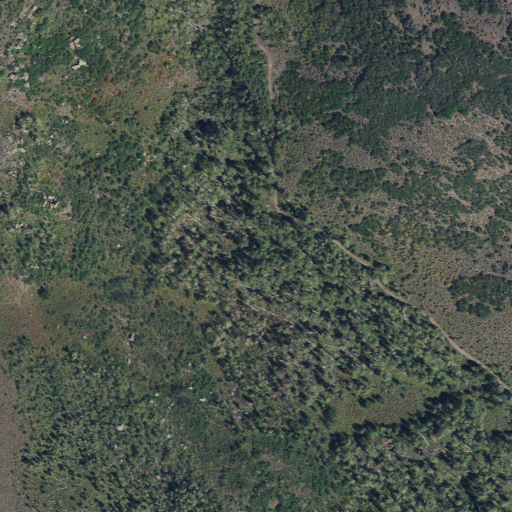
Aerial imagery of valley in Utah named Lewis Hollow containing deciduous forest, shrub, and evergreen forest